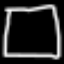
Label: square